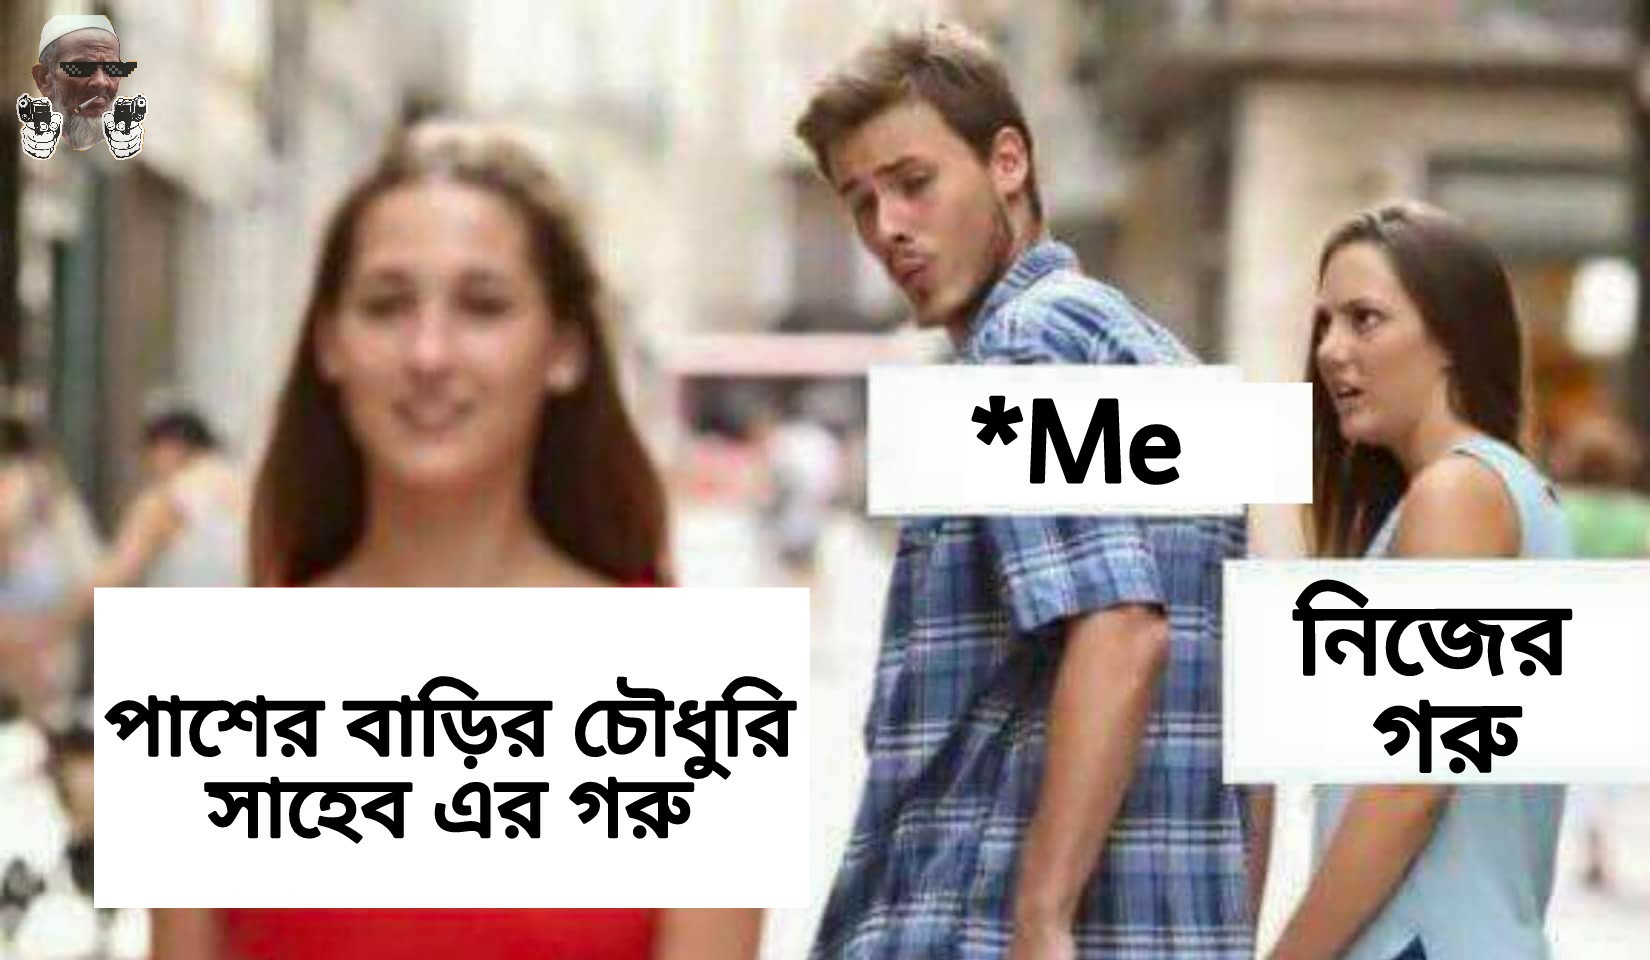
Caption: পাশের বাড়ির চৌধুরী সাহেব এর গরু    *Me  নিজের গরু
Label: hate